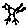
Label: bird